Interaction volume radius: 10 \u00c5
Interaction volume height: 10 \u00c5
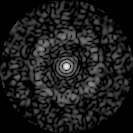
Disorder parameter: 0.7688